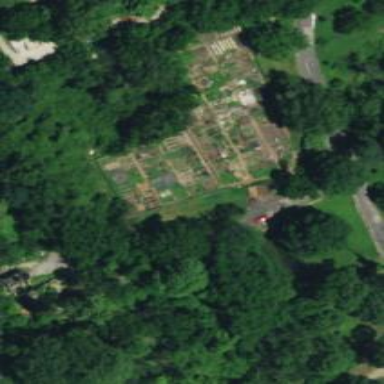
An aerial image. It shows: Area designated for allotments.